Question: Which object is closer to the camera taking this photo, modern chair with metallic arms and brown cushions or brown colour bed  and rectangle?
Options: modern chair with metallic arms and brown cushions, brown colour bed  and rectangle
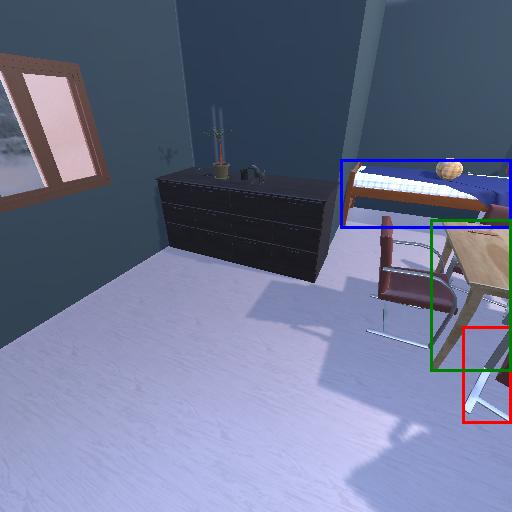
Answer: modern chair with metallic arms and brown cushions